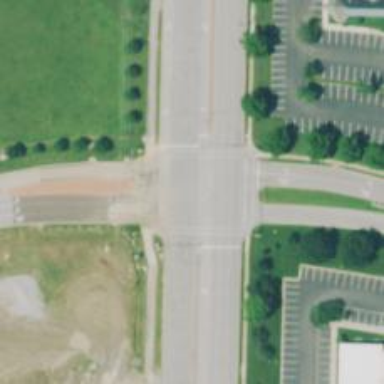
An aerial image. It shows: Road marking with turn dashes.